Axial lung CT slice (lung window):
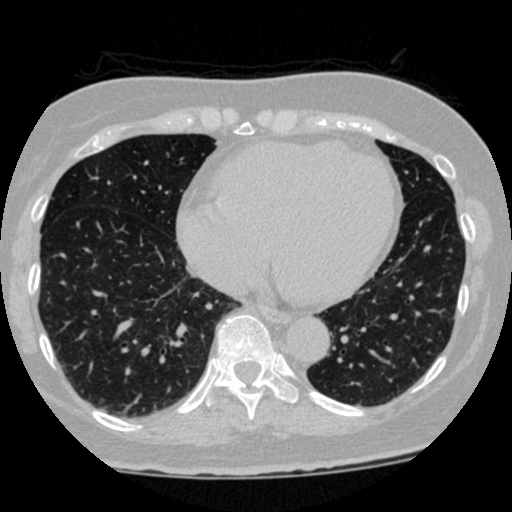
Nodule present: no